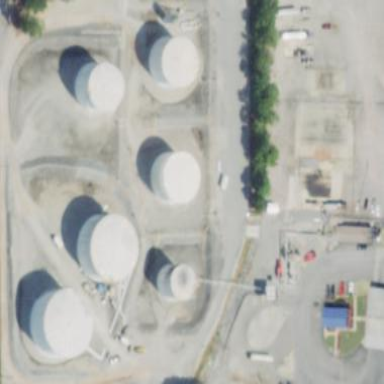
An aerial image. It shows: Industrial area designated as petroleum terminal.